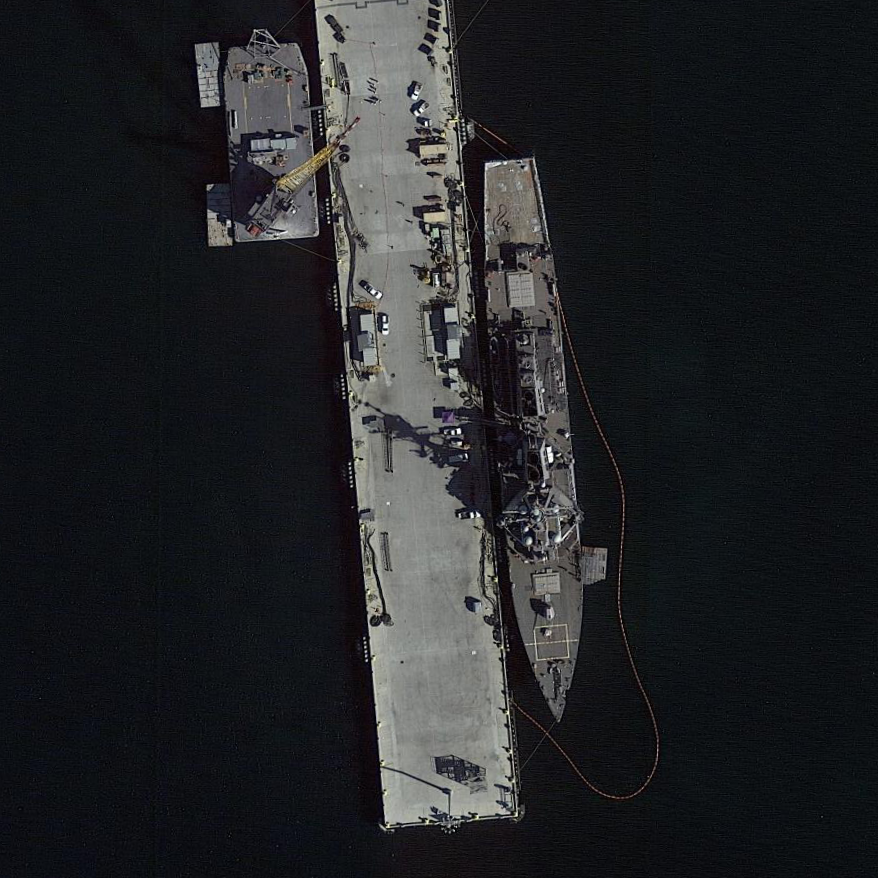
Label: destroyer